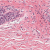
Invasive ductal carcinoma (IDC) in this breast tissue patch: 0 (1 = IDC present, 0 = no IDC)